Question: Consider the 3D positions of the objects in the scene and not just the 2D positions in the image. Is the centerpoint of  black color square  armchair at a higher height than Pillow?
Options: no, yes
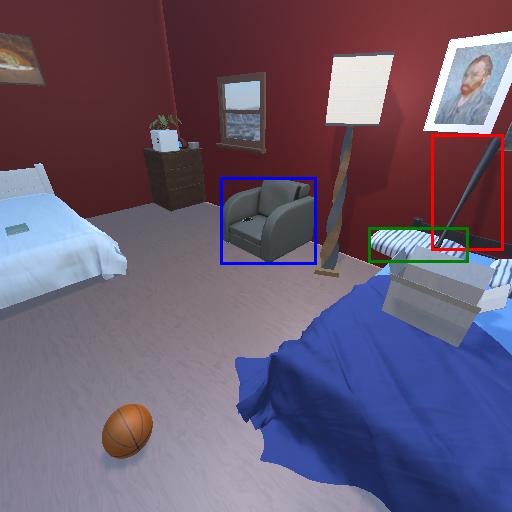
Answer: no